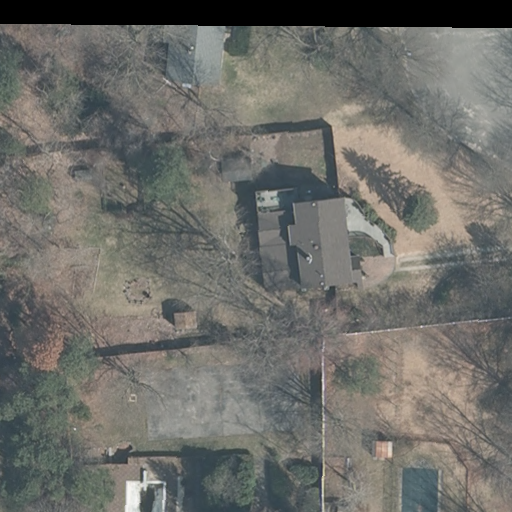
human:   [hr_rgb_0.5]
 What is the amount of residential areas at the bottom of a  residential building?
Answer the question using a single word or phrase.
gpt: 1

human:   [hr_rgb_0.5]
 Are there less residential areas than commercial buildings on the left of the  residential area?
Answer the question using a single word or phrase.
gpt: no

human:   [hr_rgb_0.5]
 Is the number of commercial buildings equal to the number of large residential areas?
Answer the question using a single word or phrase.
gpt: no

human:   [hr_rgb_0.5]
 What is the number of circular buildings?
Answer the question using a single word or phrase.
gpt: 0

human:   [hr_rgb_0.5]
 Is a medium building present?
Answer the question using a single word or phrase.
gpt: yes

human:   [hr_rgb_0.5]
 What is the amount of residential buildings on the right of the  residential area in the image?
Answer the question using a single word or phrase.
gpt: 2

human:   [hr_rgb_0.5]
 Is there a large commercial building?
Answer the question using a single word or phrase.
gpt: no

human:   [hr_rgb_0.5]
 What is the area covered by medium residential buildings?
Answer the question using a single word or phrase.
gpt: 496m2

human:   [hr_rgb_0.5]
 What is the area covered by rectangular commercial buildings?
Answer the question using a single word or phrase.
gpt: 0m2

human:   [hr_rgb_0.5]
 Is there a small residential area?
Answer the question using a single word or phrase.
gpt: no

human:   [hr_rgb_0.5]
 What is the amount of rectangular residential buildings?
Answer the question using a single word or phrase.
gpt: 2

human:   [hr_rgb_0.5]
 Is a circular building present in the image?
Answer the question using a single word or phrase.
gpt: no

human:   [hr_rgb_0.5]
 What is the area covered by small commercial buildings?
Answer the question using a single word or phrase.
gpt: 0m2

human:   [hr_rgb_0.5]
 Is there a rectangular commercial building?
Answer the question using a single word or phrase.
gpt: no

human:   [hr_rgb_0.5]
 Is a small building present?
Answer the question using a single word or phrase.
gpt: yes

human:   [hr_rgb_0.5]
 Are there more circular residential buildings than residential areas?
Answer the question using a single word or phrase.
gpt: no

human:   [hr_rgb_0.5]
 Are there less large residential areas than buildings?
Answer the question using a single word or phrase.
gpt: yes

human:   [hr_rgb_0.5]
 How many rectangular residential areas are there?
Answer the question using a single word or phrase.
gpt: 0

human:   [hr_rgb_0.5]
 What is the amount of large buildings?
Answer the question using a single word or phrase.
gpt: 0

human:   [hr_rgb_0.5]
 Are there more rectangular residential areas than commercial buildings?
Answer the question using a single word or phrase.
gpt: no

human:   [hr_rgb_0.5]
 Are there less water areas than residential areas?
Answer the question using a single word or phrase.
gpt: yes

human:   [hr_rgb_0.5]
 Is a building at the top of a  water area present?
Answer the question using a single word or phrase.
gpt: no

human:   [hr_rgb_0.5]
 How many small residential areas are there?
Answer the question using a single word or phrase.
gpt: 0

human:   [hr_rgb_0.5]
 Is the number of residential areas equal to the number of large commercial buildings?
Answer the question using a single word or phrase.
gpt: no

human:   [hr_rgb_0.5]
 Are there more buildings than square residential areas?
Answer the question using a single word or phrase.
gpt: yes

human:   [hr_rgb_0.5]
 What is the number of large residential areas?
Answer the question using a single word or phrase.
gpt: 1

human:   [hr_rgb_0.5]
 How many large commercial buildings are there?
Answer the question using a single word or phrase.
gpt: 0

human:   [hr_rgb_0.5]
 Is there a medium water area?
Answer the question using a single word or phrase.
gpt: no

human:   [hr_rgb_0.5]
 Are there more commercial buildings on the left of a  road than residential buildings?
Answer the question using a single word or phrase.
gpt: no

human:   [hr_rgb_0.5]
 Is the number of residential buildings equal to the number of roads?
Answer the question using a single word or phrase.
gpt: no

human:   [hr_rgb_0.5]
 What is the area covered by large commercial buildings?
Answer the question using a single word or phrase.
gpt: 0m2

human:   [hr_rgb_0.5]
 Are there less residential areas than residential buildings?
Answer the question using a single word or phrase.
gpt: yes

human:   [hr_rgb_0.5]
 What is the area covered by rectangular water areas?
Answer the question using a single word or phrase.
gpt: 0m2

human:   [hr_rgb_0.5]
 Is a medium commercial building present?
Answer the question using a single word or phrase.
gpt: no

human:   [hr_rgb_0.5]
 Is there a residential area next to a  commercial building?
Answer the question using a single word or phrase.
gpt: no

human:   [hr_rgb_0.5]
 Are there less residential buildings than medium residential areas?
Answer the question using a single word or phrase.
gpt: no